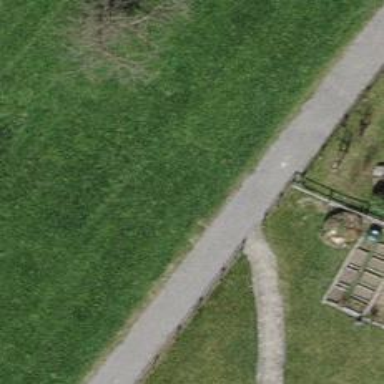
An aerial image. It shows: Gravel track with grade 2 quality.